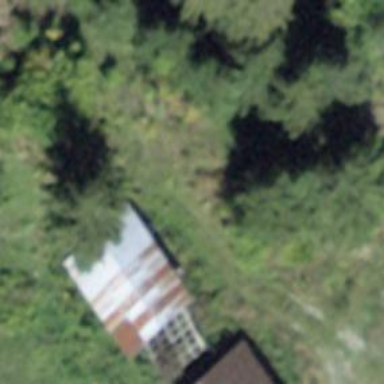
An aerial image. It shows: Farm auxiliary building.